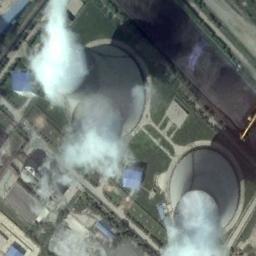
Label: thermal_power_station